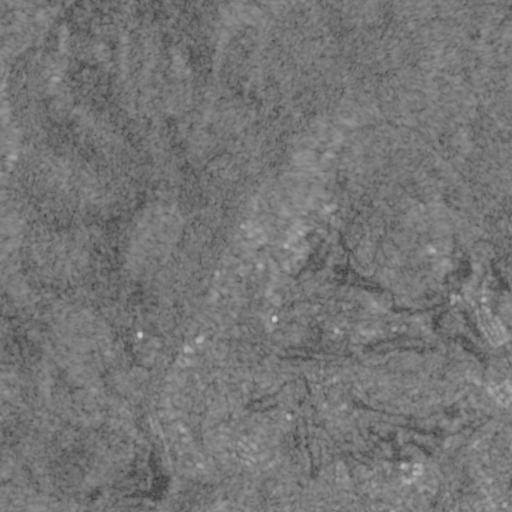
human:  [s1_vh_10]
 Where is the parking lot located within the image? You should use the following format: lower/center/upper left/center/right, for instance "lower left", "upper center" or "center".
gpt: The parking lot is located in the lower left of the image.
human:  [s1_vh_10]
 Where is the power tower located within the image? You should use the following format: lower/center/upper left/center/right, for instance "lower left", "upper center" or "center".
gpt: There is no power tower in the image.

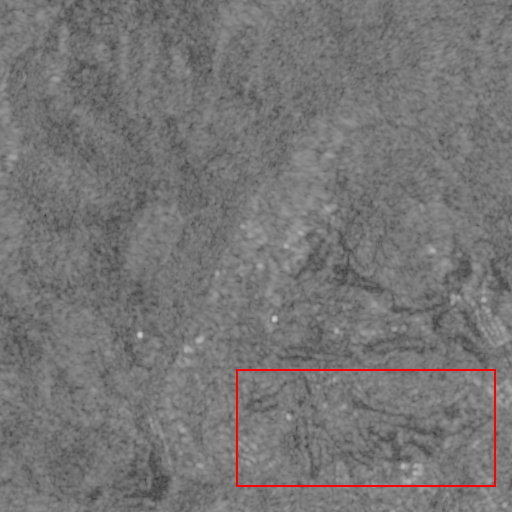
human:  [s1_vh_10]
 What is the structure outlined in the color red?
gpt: The structure outlined in red is a park.
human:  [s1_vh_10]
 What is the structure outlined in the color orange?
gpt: There is no orange outline.